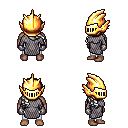
a pixel art fantasy rpg character, male body template, human, dark skin, chain mail, white pants, white right-swept hairstyle, gold helm, metal gloves, four views (front, back, left, right), 2x2 character sprite sheet, small pixel art, hard edges, no anti-aliasing